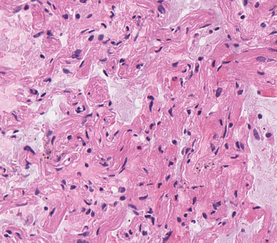
Tumor epithelial tissue: no
Tumor-associated stroma tissue: no
Normal tissue: yes